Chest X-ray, AP view. Patient: 31 years old, sex M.
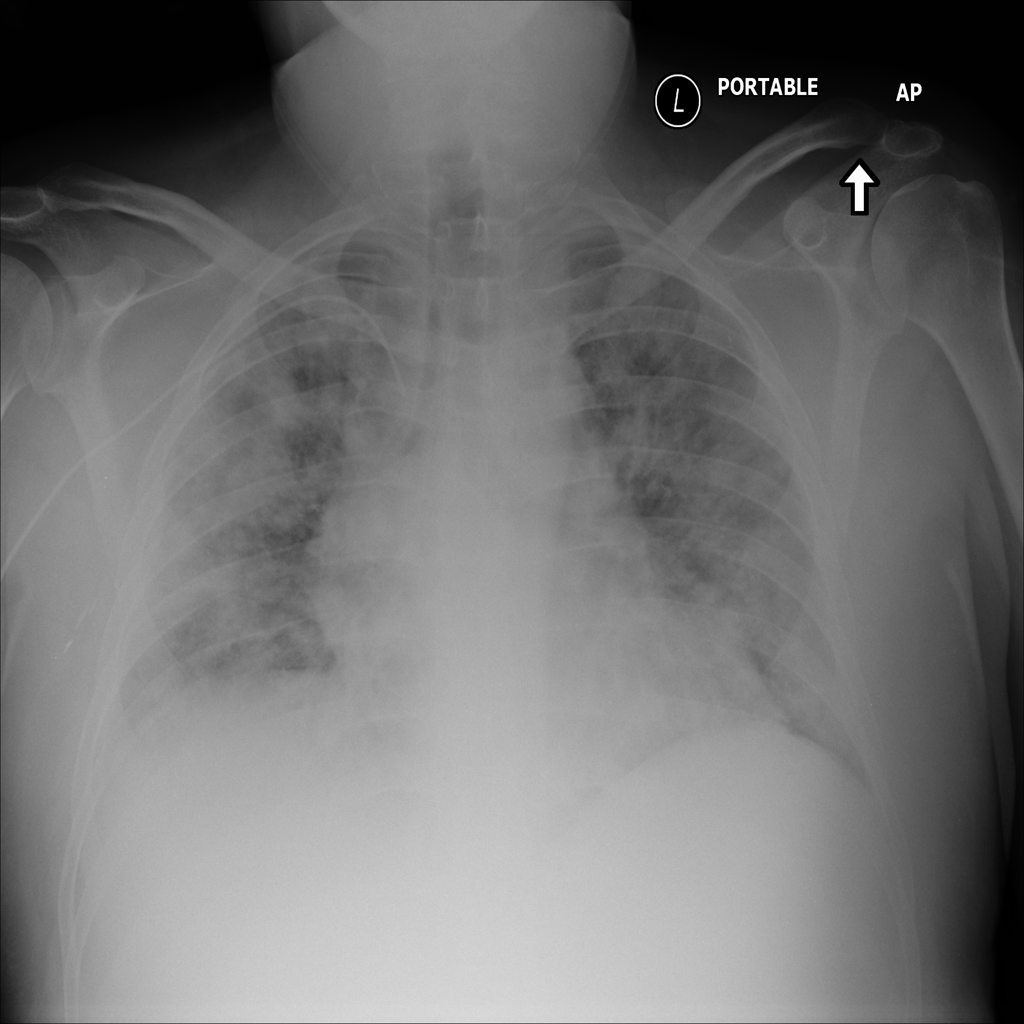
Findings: Infiltration, Nodule